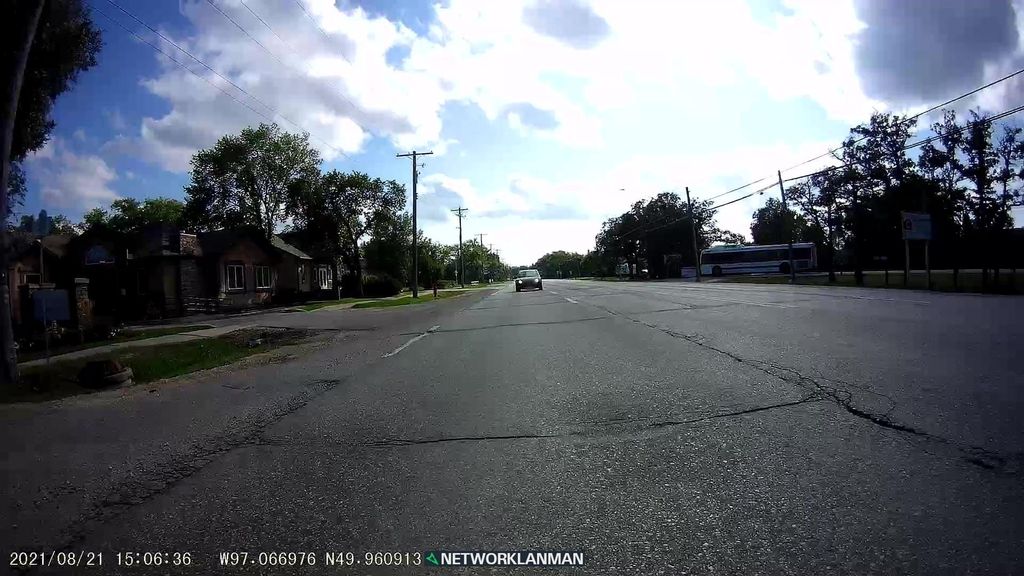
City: winnipeg